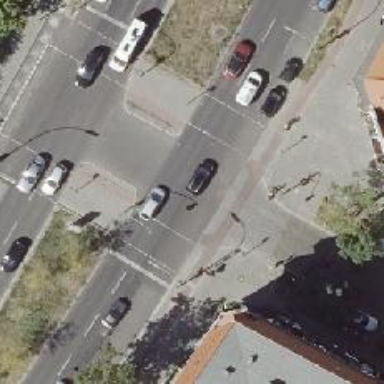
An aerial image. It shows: Secondary road with separate sidewalks on both sides. There is cycle track on both sides as well.